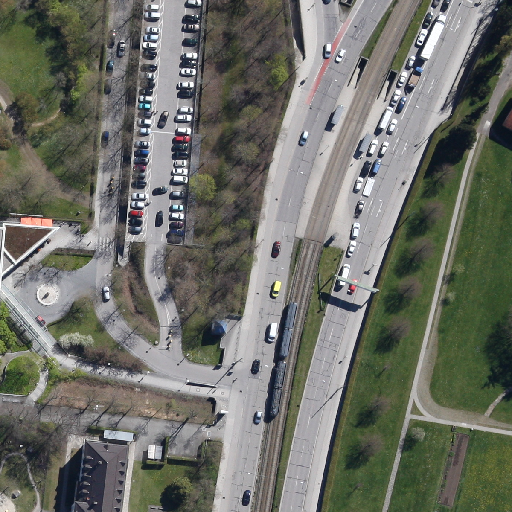
Referring expression: van